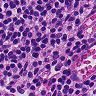
Metastatic tissue present: no